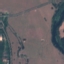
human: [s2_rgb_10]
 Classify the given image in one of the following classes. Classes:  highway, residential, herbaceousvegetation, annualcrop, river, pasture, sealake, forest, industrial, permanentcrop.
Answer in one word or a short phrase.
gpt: Pasture